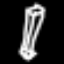
Label: pencil